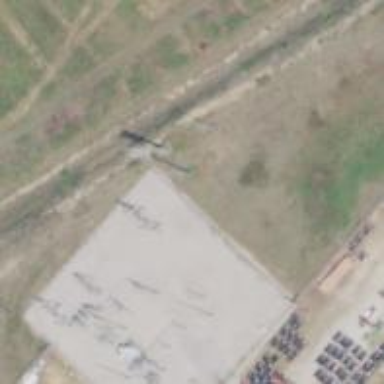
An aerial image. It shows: Power pole.